Field crop: tomato
Growth stage: 1
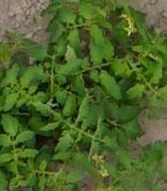
Species: tomato